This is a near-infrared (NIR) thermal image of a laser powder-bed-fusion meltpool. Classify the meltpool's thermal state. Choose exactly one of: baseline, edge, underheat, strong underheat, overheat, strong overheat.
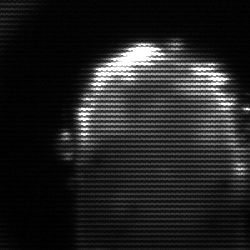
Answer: baseline